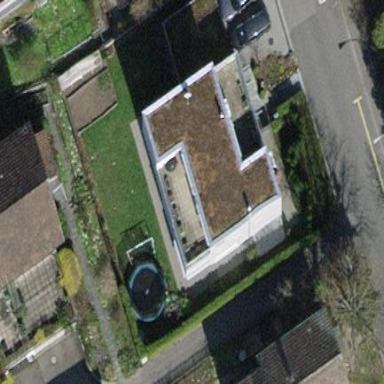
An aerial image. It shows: Flat-roofed apartment building.